Question: Creating a custom dialog with WiX Toolset 3.8., I struggled to enable the close button of the dialog, and while I found some hints on the web, there was no clean answer anywhere. Adding this question for the sake of the next person to have the same problem.

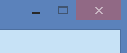
Answer: The dialog needs to contain a control with 'Cancel="yes"', this seems to be tied to the enabled state of the window close button.
'''
<Control Id="Cancel" Type="PushButton" X="304" Y="243" Width="56" Height="17" Default="yes" Text="Cancel" Cancel="yes" />
'''